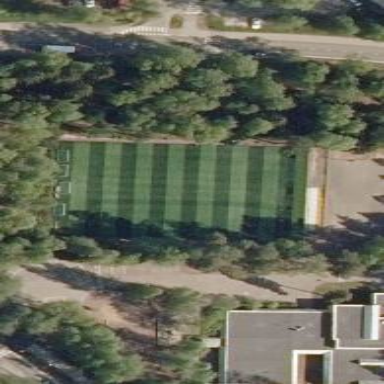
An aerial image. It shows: Artificial turf pitch used for leisure activities.